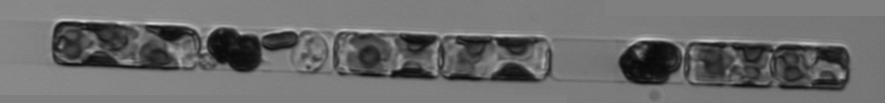
Label: Guinardia_delicatula_TAG_internal_parasite